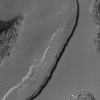
Label: not_dusty